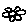
Label: flower